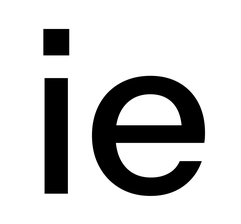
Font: InstrumentSans_Medium